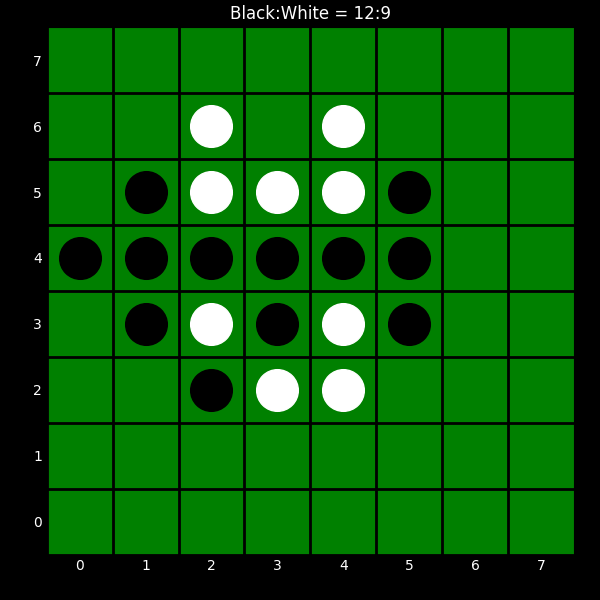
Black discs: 12
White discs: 9